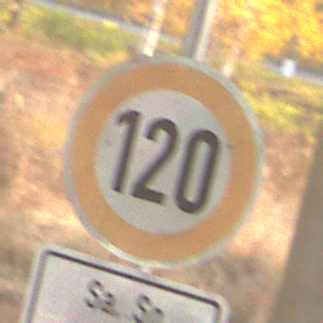
Verkehrszeichen: Geschwindigkeit120
Zusatzzeichen unten: ZeitangabenMitBeschraenkungAufWochentage9
Umgebung: Roofed, Suburban
Tageszeit: SunriseSunset
Wetter: Clear
Licht: Natural
Jahreszeit: NotSpecified
Kontrast: MediumContrast